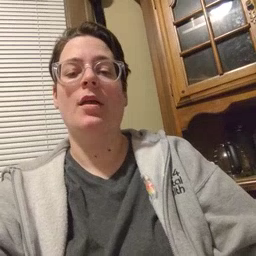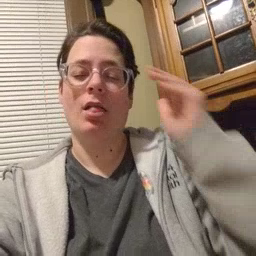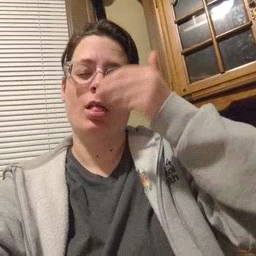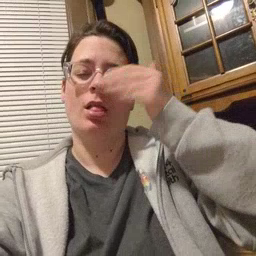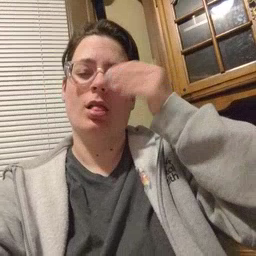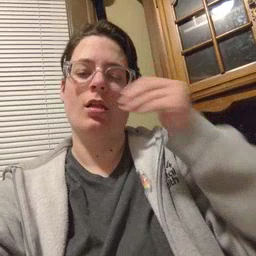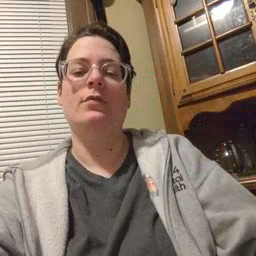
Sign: sleepy